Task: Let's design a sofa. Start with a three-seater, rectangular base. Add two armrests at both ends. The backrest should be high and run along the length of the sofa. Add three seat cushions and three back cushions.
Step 495:
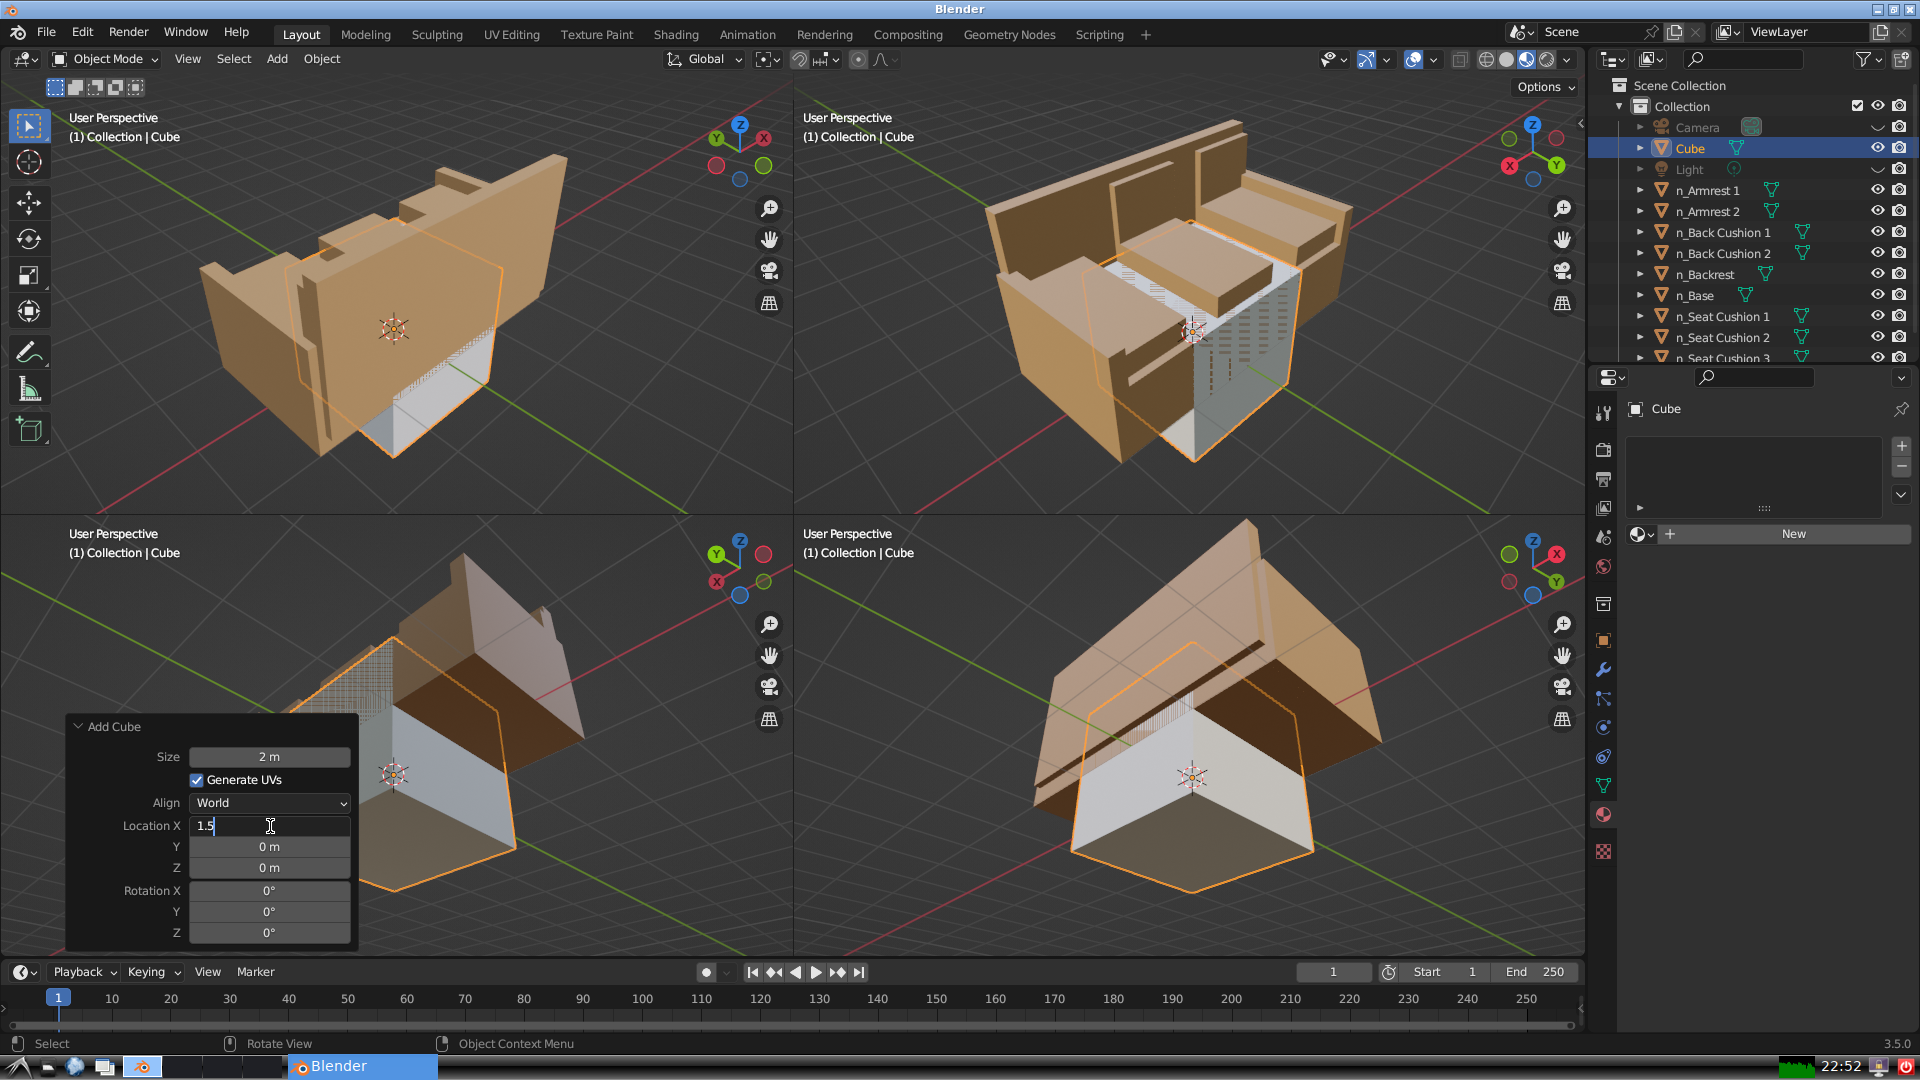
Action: {"key_press": ['Return']}